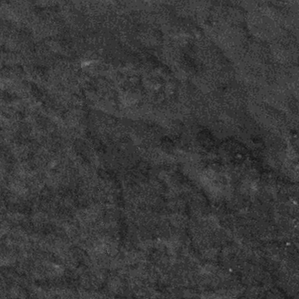
Label: frost